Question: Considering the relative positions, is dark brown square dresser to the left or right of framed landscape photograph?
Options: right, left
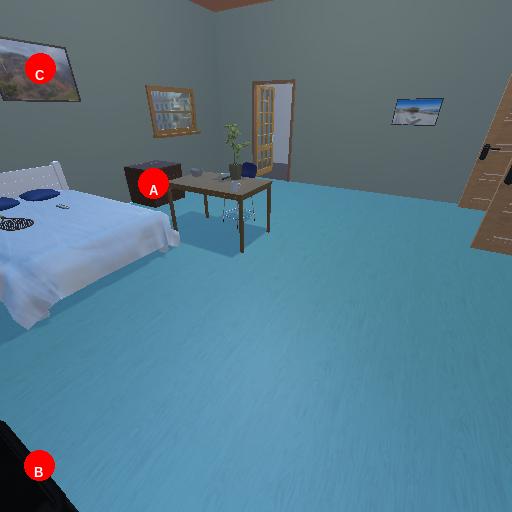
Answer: right